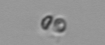
Label: Chaetoceros